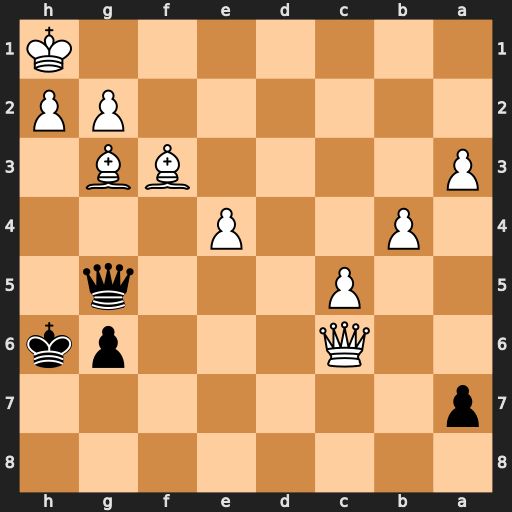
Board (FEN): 8/p7/2Q3pk/2P3q1/1P2P3/P4BB1/6PP/7K
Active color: b
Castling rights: -
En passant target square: -
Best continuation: Qc1+ Bd1 Qxd1+ Be1 Qxe1#